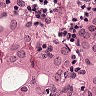
Metastatic tissue present: yes